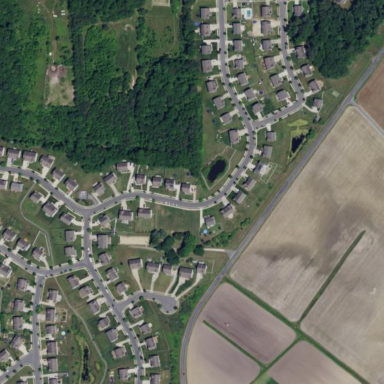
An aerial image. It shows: Residential neighbourhood.